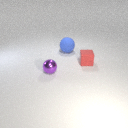
large blue rubber sphere to the left of small red rubber cube